Question: In my code, I create buttons dinamically. When I create multiple buttons is the following problem:

How do I get it when it happens the button is put down?
My code:
'''
private void showGlossary(String ContentTab) {
LinearLayout layout;
LinearLayout.LayoutParams p;
layout = (LinearLayout) findViewById(R.id.GlossaryTab1);
p = new LinearLayout.LayoutParams(
LinearLayout.LayoutParams.WRAP_CONTENT,
LinearLayout.LayoutParams.FILL_PARENT
);
Glossary = (TextView) findViewById(R.id.glossary);
Glossary.setText("Glossario:");
while (ContentTab.indexOf("<gloss") != -1) {
ContentTab = ContentTab.substring(ContentTab.indexOf("<gloss"));
uri = ContentTab.substring(ContentTab.indexOf("<gloss") + 1, ContentTab.indexOf(">"));
Button myButton = new Button(this);
myButton.setText(Html.fromHtml(ContentTab.substring(ContentTab.indexOf(">") + 1, ContentTab.indexOf("</gloss>"))));
myButton.setLayoutParams(p);
myButton.setContentDescription(uri);
layout.addView(myButton);
myButton.setOnClickListener(new View.OnClickListener() {
@Override
public void onClick(View view)
{
Toast.makeText(ShowPhytoterapicActivity.this, Html.fromHtml(getGlossaryItem(view.getContentDescription().toString())), Toast.LENGTH_LONG).show();
}
});
if(ContentTab.indexOf("</gloss>") != -1)
ContentTab = ContentTab.substring(ContentTab.indexOf("</gloss>") + 9);
}
}
'''
My XML:
'''
<LinearLayout
android:layout_width="wrap_content"
android:layout_height="fill_parent"
android:id="@+id/GlossaryTab1"
android:orientation="horizontal"
>
</LinearLayout>
'''
Can anyone help me? Thanks!
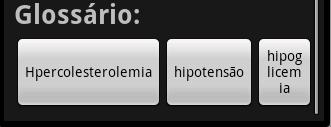
Answer: You could set all of your buttons' weights to 1, but that would cause all of your buttons to become "Squished".
Do you think a 'HorizontalScrollField' would work? I think that may be the best solution.
Just wrap your 'LinearLayout' in a 'HorizontalScrollField' and add your buttons to the 'LinearLayout' as you are now.